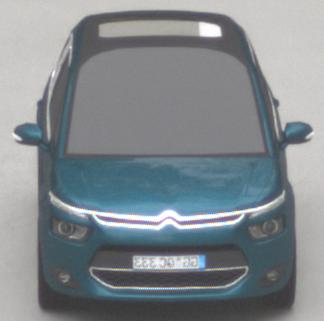
Make: Citroen
Model: Grand C4 Picasso VTi 120
Detailed model: Grand C4 Picasso (II)
Model produced from: 2013/10
Model produced until: 2015/02
Doors: 5
Color: blue
Road condition: wet road
Daytime: morning or afternoon
Contrast: low contrast